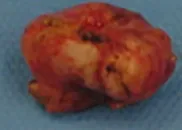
Intraoperative localization.
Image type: medical_photograph (other_medical_photograph)